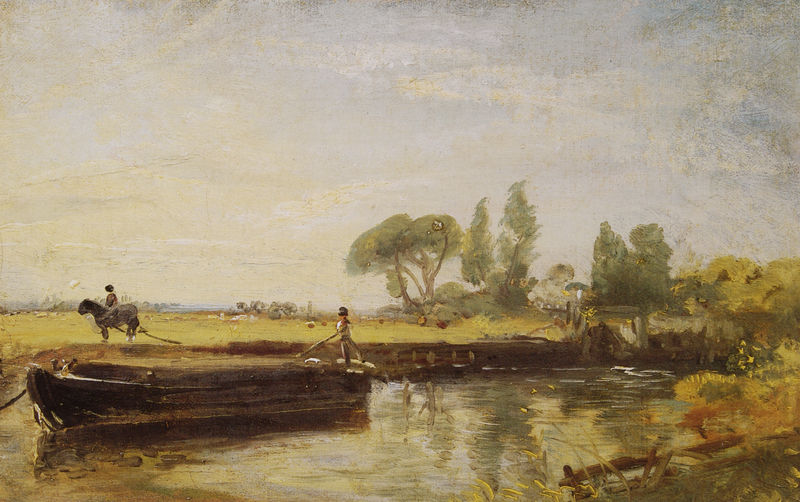
Titel: A Barge below Flatford Lock
Künstler: John Constable
Standort: Upperville (Virginia)
Institution: Collection Paul Mellon
Schlagwörter: baum, blau, gemälde, himmel, mann, wasser, wolken, aquarell, bäume, fluss, gelb, grün, landschaft, menschen, teich, ufer, abend, braun, grau, hell, holz, licht, ölbild, gras, wiese, wolke, weit, öl, bach, ebene, feld, ferne, horizont, natur, schilf, spiegelung, weide, weite, büsche, gebüsch, gewässer, kanal, sonne, pflanzen, england, boot, handel, kahn, pferd, reiter, ruder, reiten, schiff, wellen, zwei, fischer, leine, schleppen, aue, wolkenlos, arbeiter, romantik, impressionistisch, stimmung, soldat, malerisch, floss, pinien, fähre, pflug, komisch, fährmann, wasserr, schleuse, treideln, flos, flößer, horisont, constble, boots, stour, watercolour, huiii, sclepper